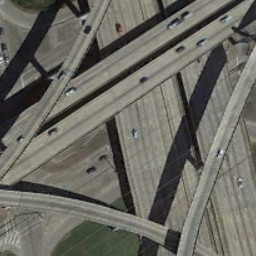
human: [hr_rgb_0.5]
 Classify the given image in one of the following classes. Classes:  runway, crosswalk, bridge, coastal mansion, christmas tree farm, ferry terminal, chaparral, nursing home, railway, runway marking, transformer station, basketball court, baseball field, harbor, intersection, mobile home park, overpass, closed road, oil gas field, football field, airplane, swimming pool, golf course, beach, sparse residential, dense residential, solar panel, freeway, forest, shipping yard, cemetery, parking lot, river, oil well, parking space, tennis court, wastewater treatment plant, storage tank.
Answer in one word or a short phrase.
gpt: overpass